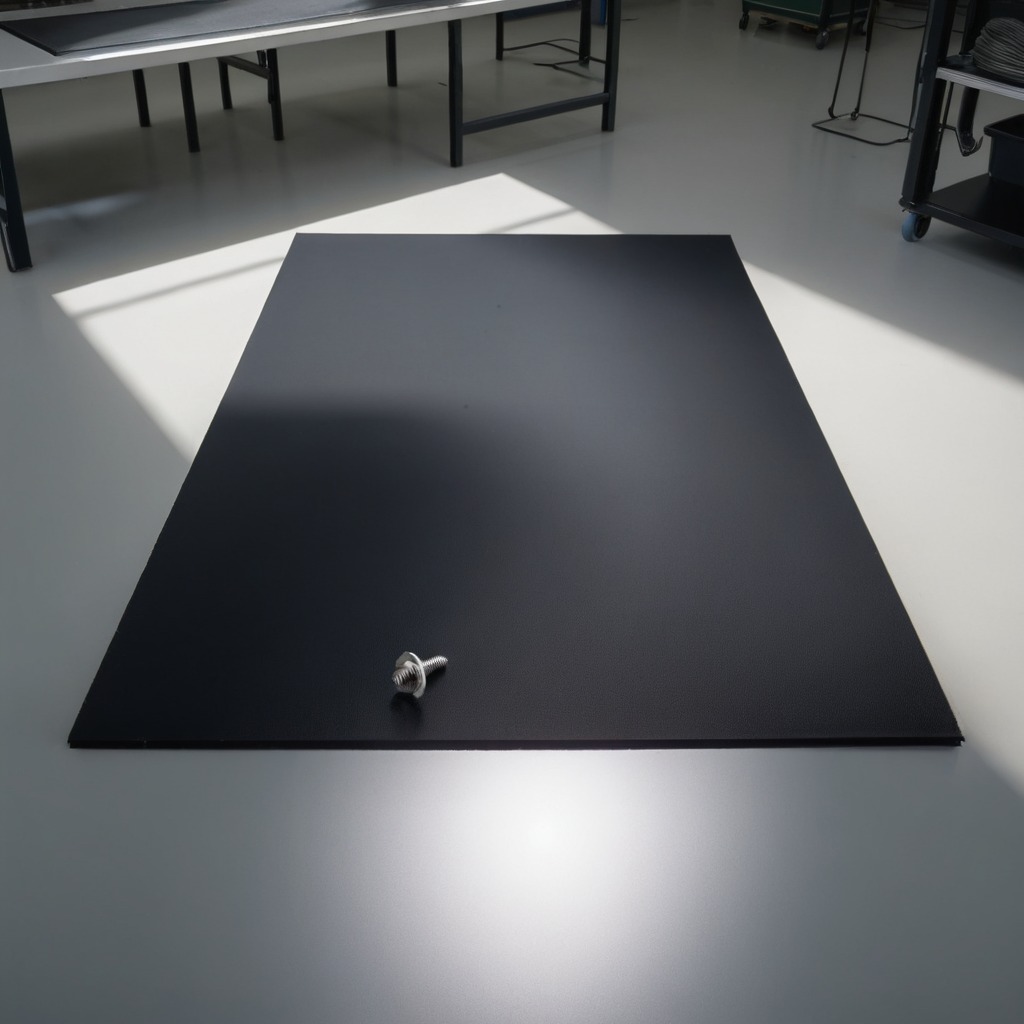
A metal screw is lying on a clean granite tabletop covered with a black rubber mat inside a workshop under bright overhead lighting crisp shadows high clarity worn but beneath the mat.